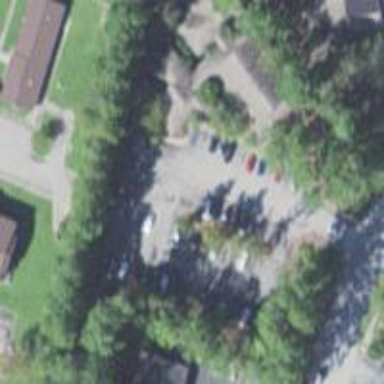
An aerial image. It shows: Parking area.